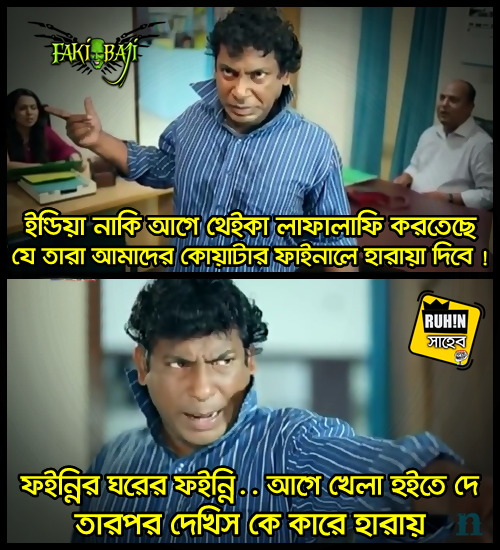
Caption: ইন্ডিয়া নাকি আগে থেকেই লাফালাফি করতেছে যে তারা আমাদের কোয়াটার ফাইনালে হারায়ে দিবে! ফইন্নির ঘরের ফইন্নি.. আগে খেলা হইতে দে তারপর দেখিস কে কারে হারায়
Label: hate